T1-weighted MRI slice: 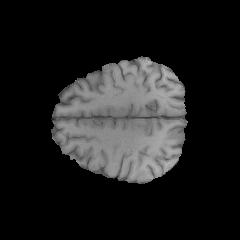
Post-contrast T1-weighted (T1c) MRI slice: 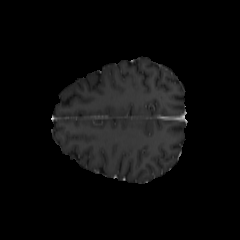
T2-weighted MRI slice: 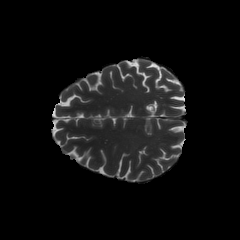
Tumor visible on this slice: no